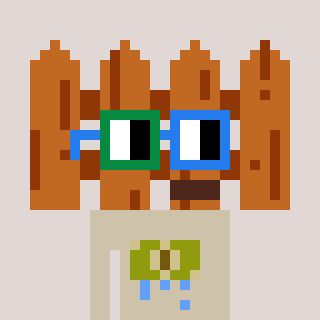
a pixel art character with square green and blue glasses, a fence-shaped head and a bege-colored body on a warm background